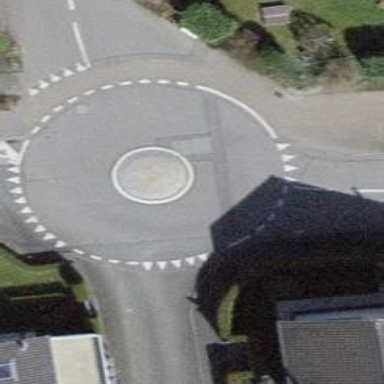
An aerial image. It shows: Mini roundabout on the road.